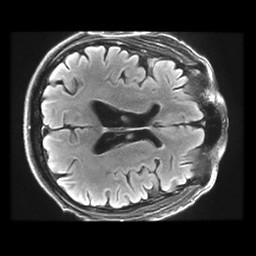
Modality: FLAIR
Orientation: axial
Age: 73
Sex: male
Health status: healthy
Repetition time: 12 s
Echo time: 0.09782 s